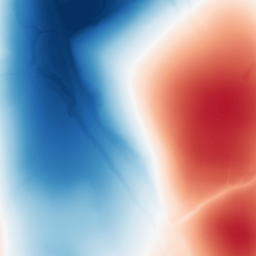
Category: trend_removal
Decomposition family: polynomial
Decomposition parameters: degree: 3
Upsampling method: quartic
Upsampling parameters: scale: 8
Upsampling scale: 8